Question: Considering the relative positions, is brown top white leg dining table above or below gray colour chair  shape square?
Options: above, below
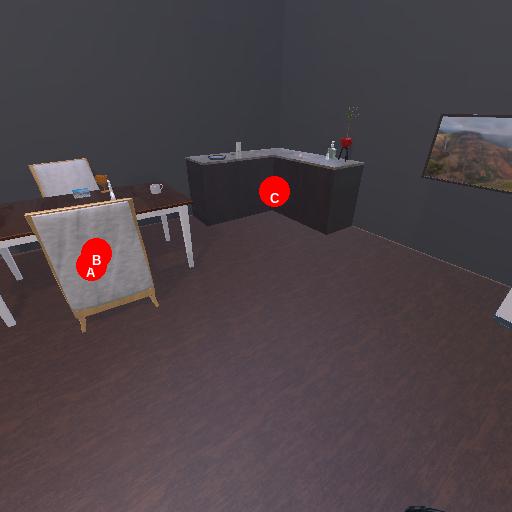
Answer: above